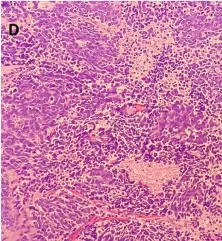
Neuroendocrine in biopsy: High magnification [(D), hematoxylin-eosin, x 400.
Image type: pathology (h&e)